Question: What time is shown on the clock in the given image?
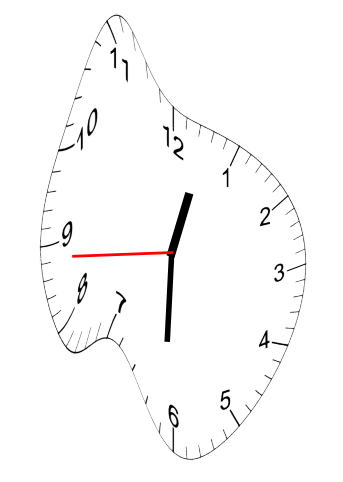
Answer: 12:30:44